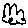
Label: cloud